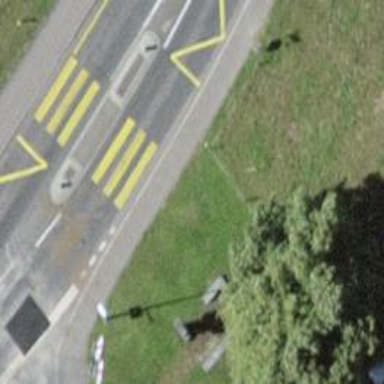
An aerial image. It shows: Kerb serving as barrier.